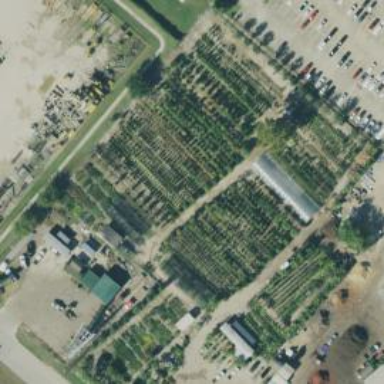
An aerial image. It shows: Garden center.